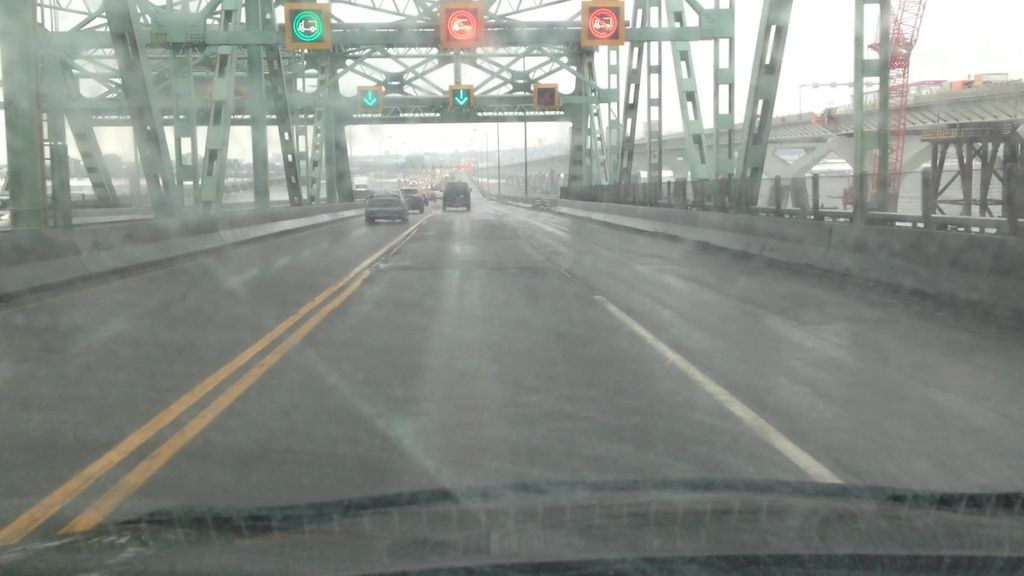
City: montreal